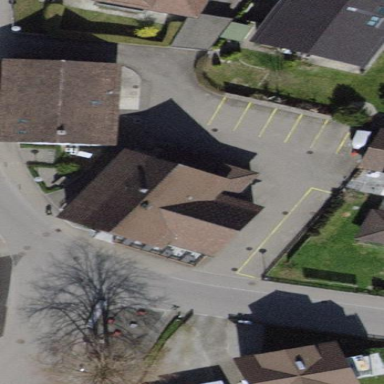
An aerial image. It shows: Restaurant in building.